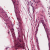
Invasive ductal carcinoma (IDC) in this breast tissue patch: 0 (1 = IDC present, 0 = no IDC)